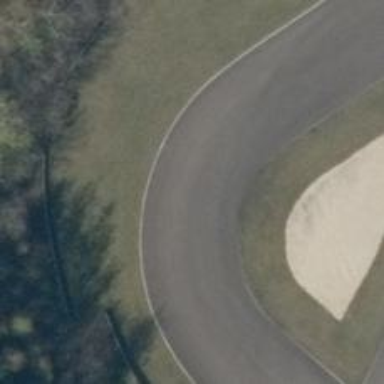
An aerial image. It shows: Raceway for motor sports.